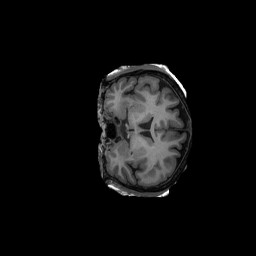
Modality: T1w
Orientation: coronal
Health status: ill
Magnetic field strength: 3 T